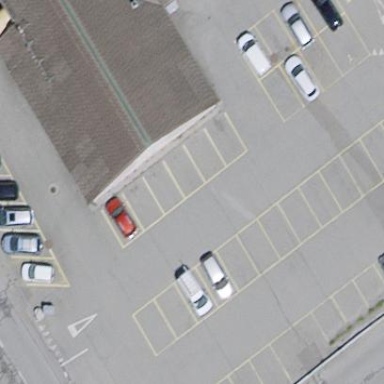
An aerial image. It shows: Parking area with surface.